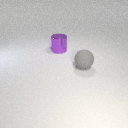
large gray rubber sphere in front of large purple metal cylinder